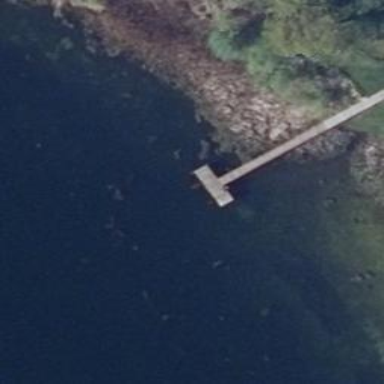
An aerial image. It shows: Pier made of ground material.